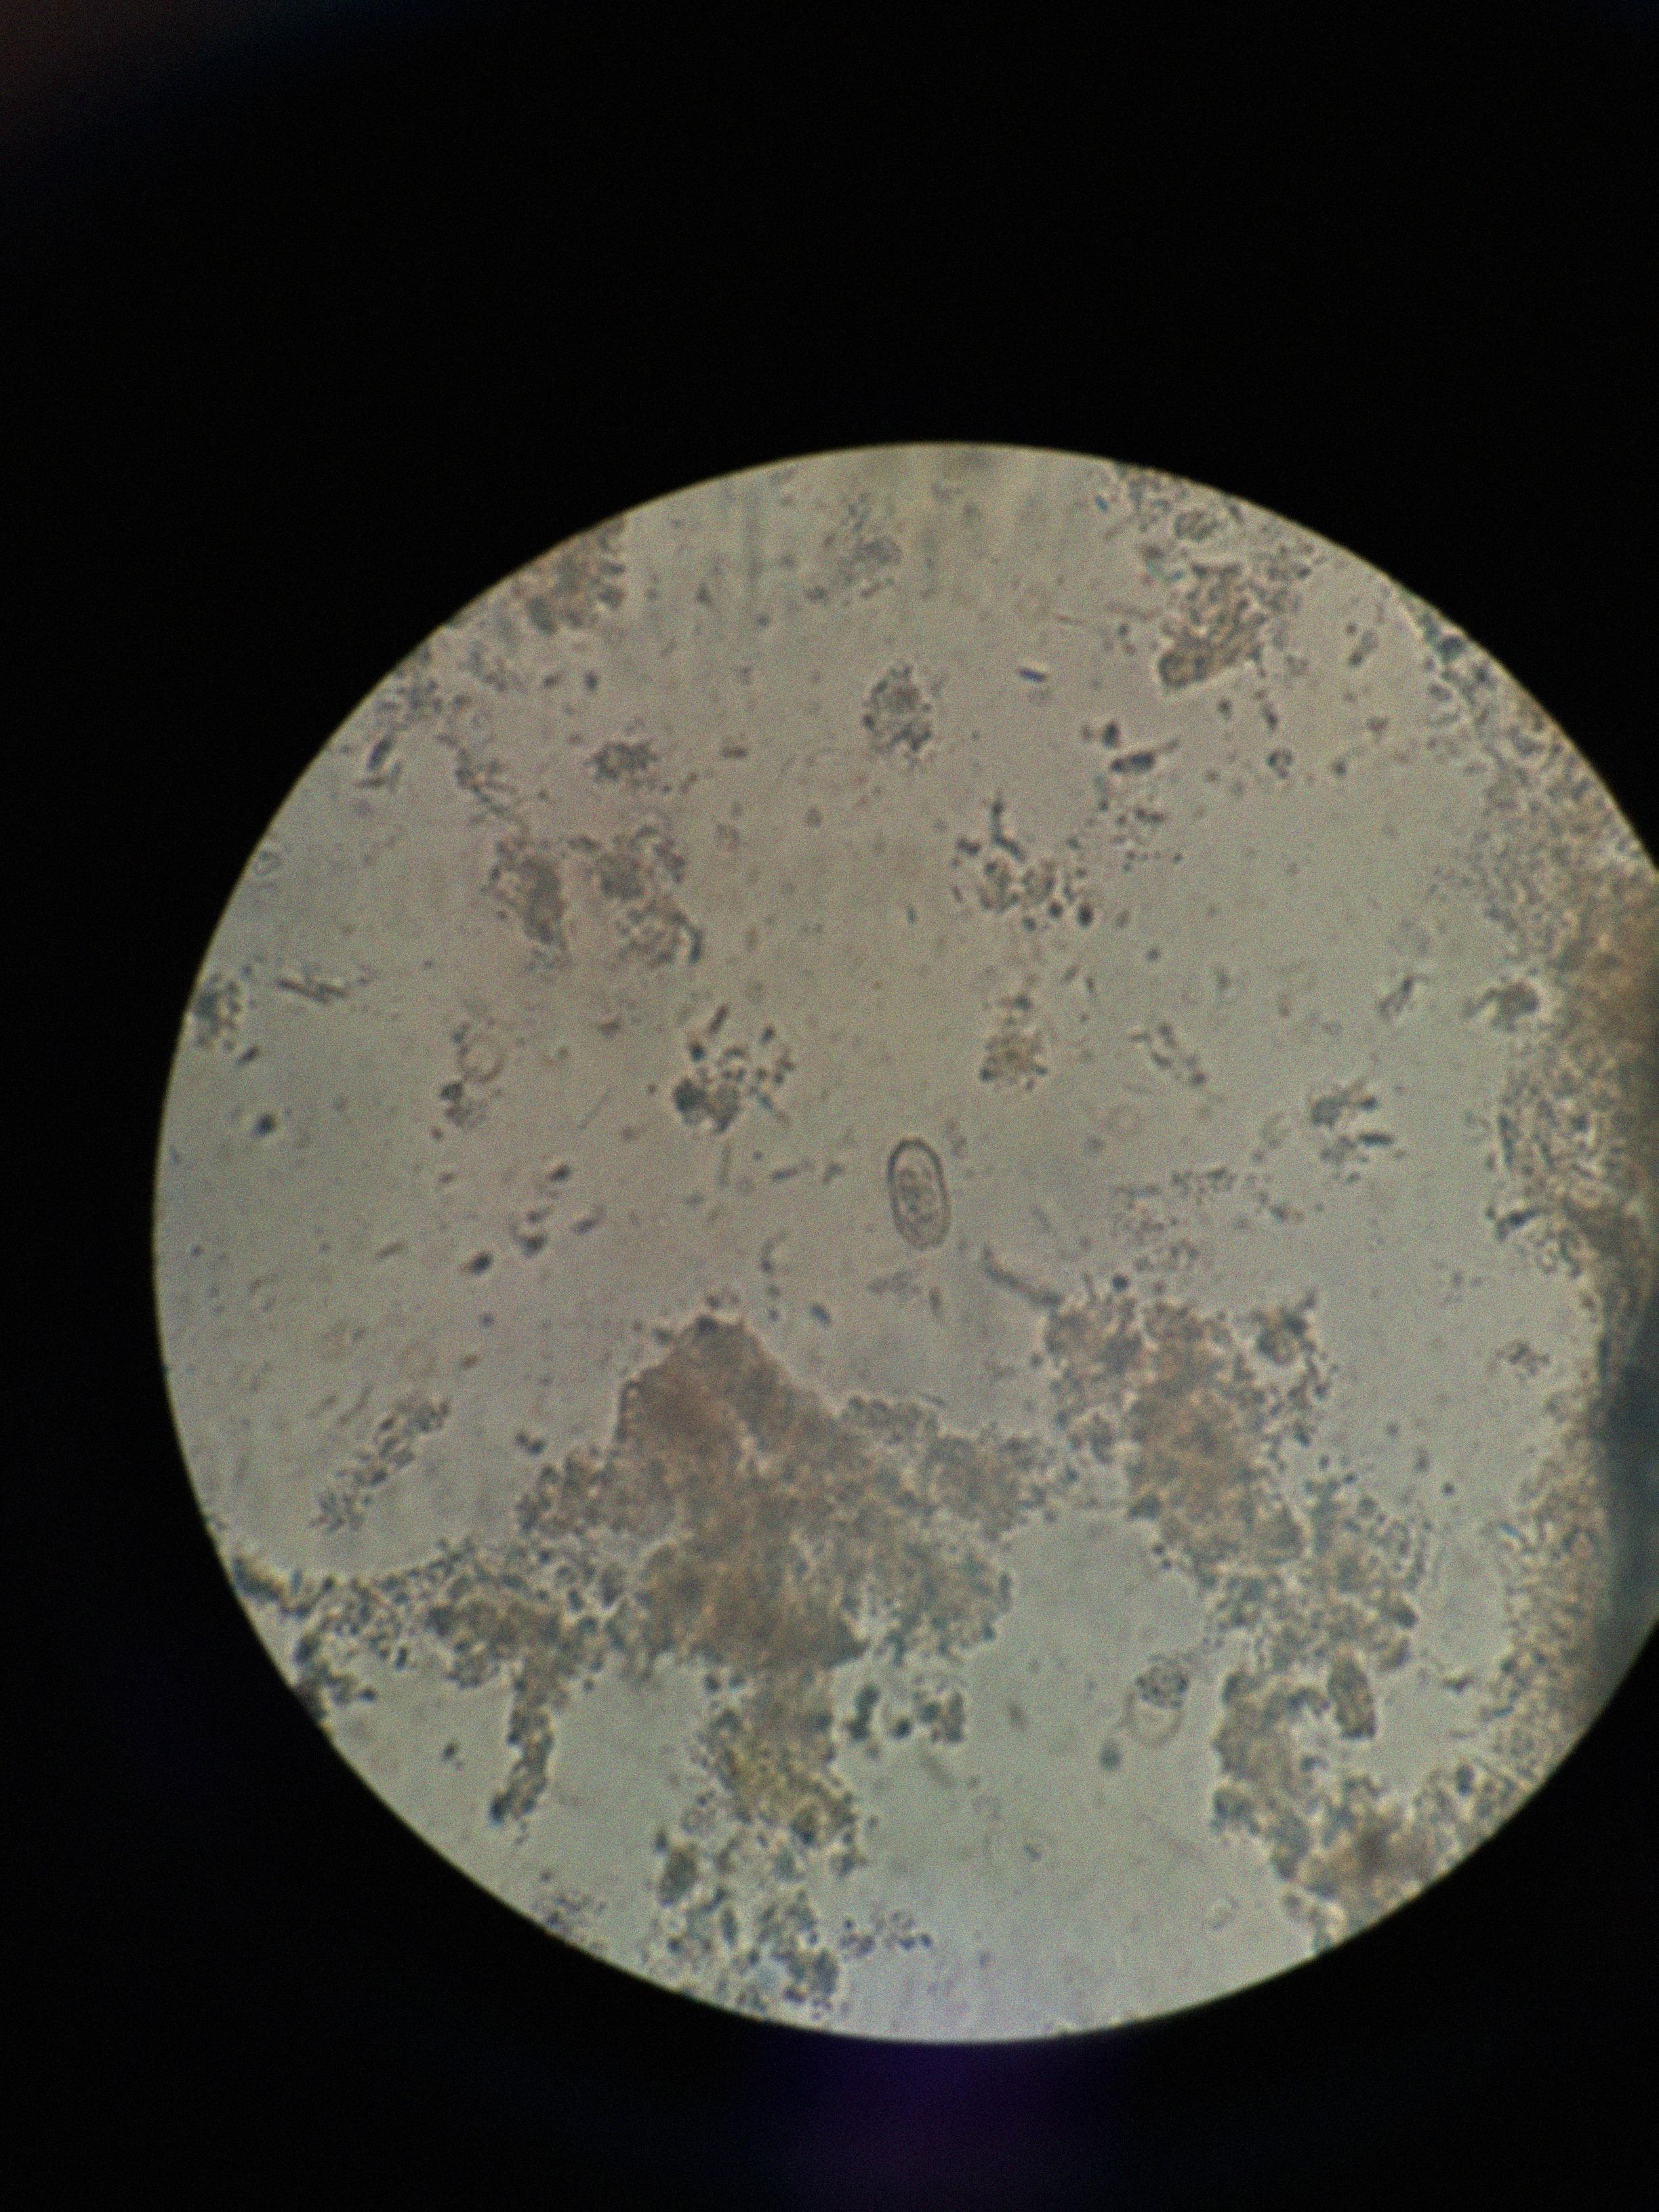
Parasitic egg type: Capillaria philippinensis